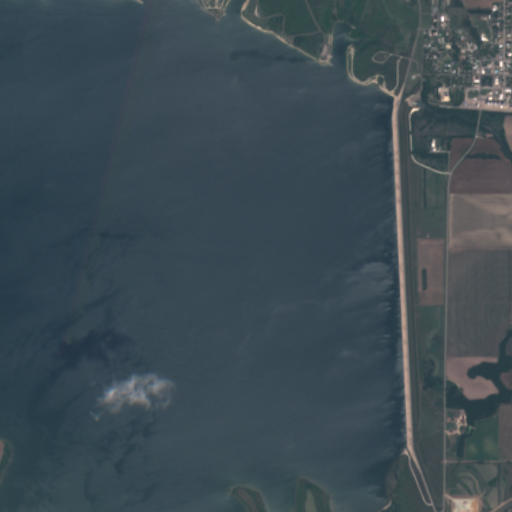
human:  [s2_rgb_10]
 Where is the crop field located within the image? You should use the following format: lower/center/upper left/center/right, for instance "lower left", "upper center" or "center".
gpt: The crop field is located in the right of the image.
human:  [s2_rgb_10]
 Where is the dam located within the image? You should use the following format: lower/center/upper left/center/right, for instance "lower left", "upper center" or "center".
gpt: The dam is located in the right of the image.
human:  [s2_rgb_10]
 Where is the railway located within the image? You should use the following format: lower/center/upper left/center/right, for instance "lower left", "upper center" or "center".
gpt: The railway is located in the upper right of the image.
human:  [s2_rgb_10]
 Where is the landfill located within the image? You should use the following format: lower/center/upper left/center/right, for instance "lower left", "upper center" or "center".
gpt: There is no landfill in the image.